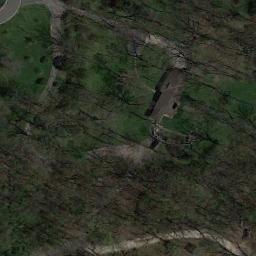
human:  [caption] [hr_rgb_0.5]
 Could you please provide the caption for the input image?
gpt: The sparse residential is on the grass next to some trees and a road .

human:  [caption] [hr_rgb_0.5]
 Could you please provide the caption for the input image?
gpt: In a sparse residential area there is a house and many withered trees .

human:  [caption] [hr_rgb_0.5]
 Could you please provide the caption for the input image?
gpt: There are many trees beside the sparse residential .

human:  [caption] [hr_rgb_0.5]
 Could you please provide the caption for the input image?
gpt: There are blocks of residential areas between the jungles .

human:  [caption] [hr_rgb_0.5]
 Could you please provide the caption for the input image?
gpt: A sparse residential area with many withered trees and a building .